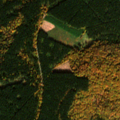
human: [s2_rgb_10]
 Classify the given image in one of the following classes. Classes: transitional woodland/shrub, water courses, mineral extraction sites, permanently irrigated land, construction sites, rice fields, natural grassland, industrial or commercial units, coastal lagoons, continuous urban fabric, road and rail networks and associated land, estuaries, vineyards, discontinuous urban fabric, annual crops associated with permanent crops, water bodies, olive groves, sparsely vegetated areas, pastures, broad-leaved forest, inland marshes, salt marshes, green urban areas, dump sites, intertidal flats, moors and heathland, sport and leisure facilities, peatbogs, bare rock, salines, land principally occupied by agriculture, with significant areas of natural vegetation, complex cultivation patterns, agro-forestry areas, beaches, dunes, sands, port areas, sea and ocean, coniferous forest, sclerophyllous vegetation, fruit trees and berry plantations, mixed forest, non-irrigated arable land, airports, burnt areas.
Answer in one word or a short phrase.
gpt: broad-leaved forest, coniferous forest, mixed forest